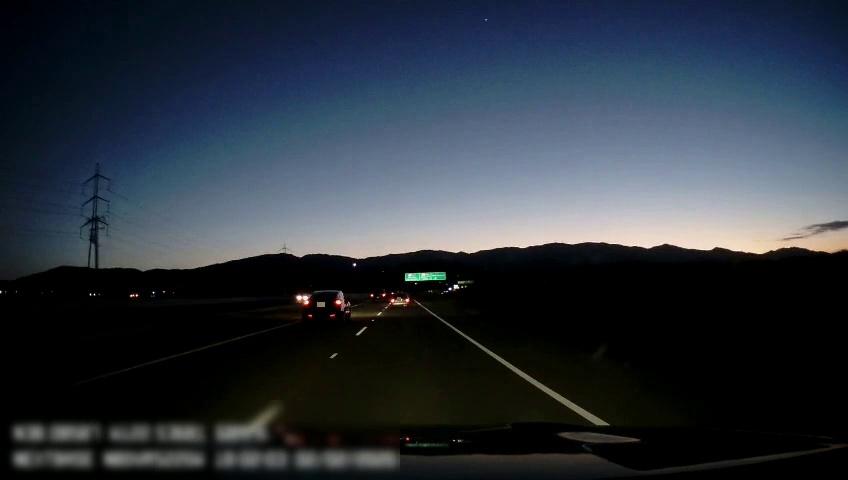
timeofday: Dusk/Dawn/Twilight
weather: Sunny
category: Drivable Space
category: Vehicles | Car
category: Vehicles | Car
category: Vehicles | Car
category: Vehicles | Car
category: Lanes | Current Lane
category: Lanes | Current Lane
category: Lanes | Alternate Lane
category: Traffic | Signs